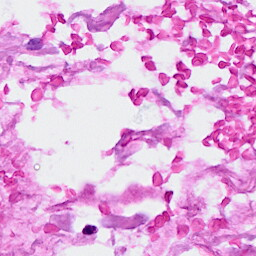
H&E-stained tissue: Breast